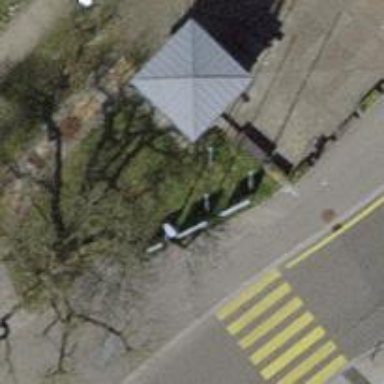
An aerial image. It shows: Brown bench.